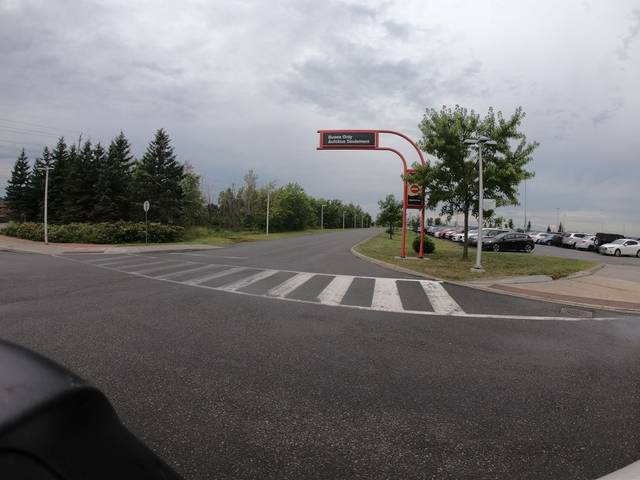
Region: Canada
Coordinates: 45.298, -75.735